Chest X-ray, PA view. Patient: 26 years old, sex F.
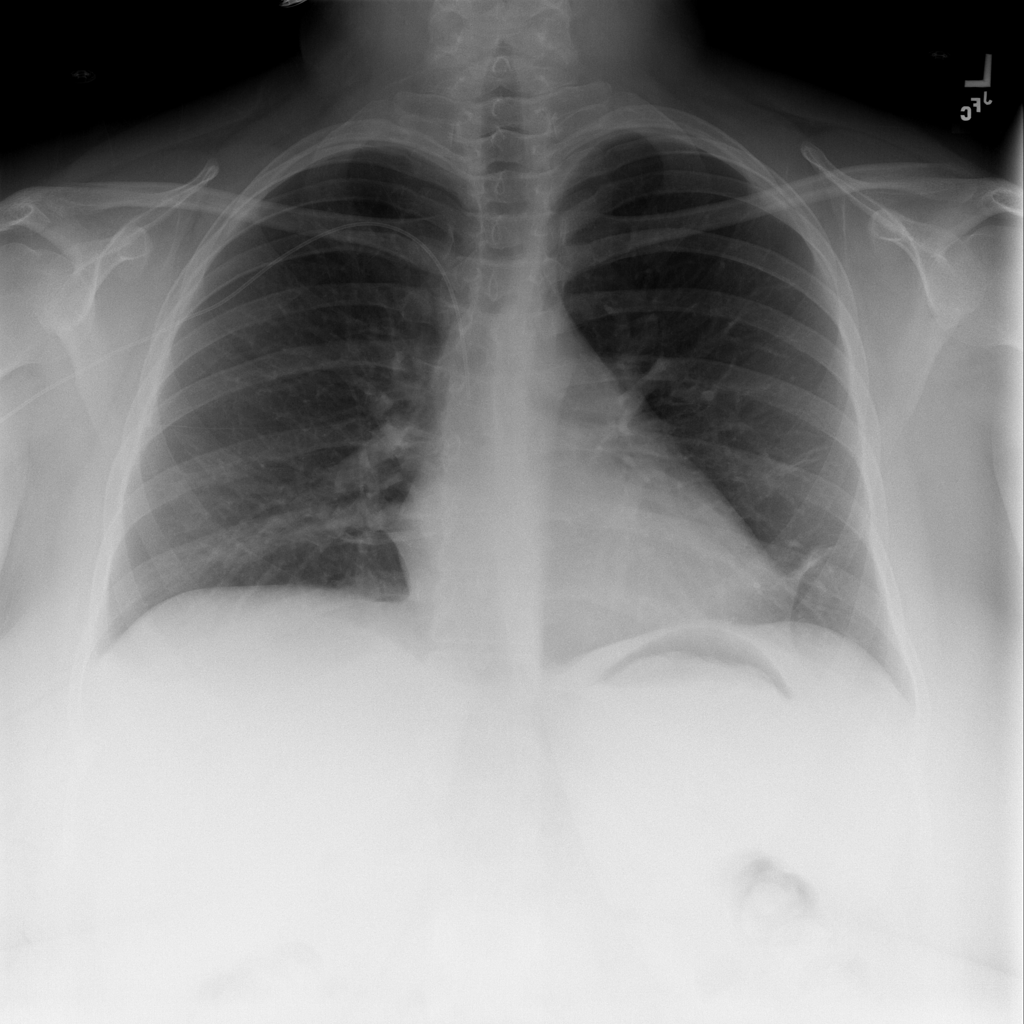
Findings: Atelectasis, Fibrosis